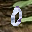
Label: 0